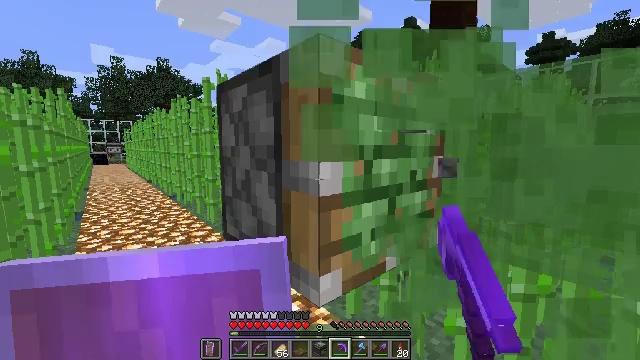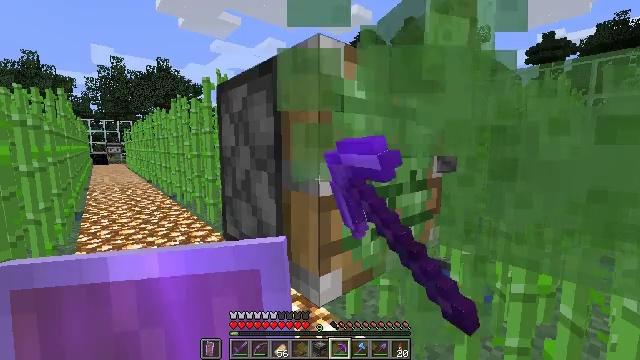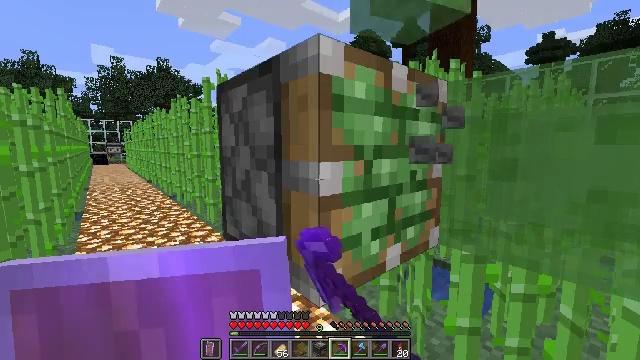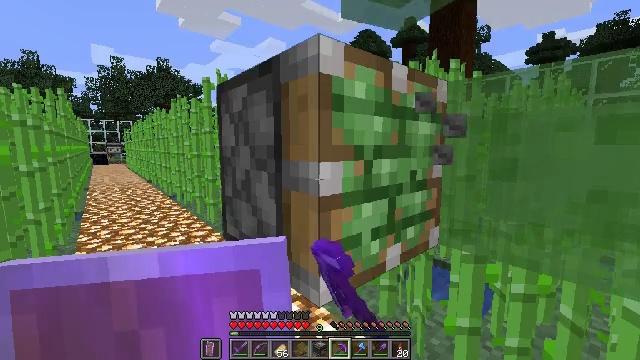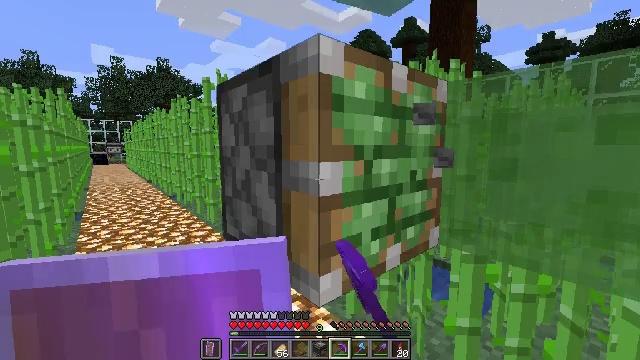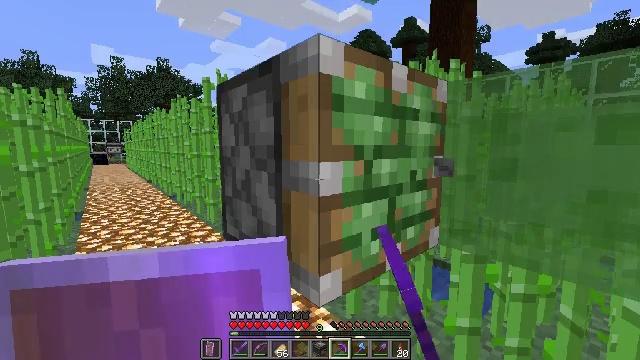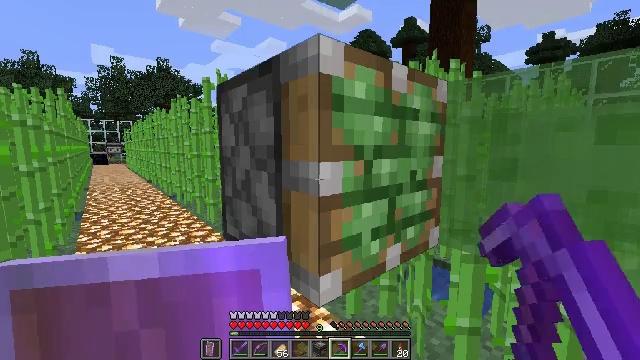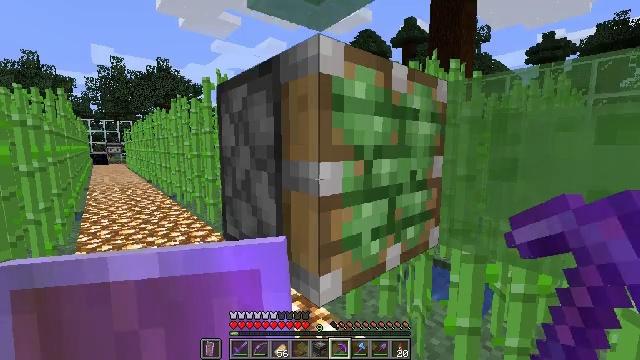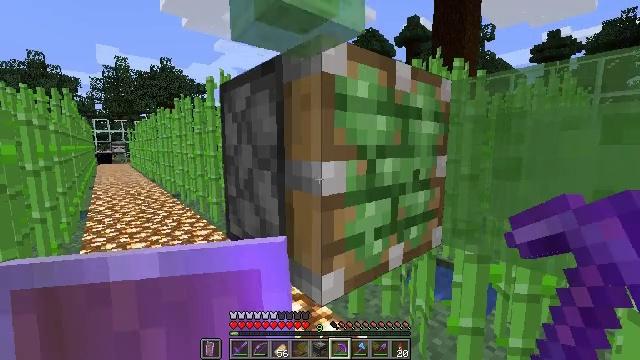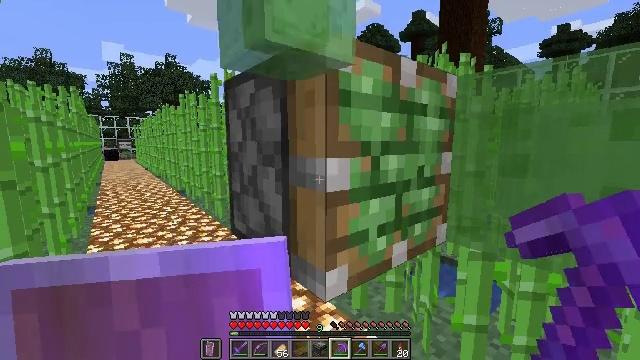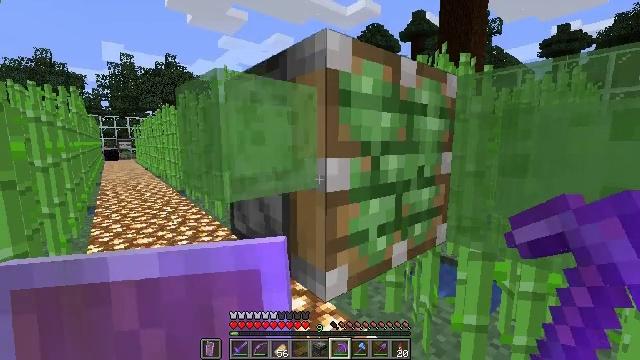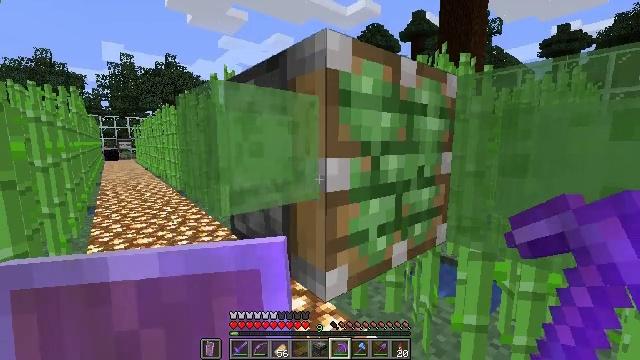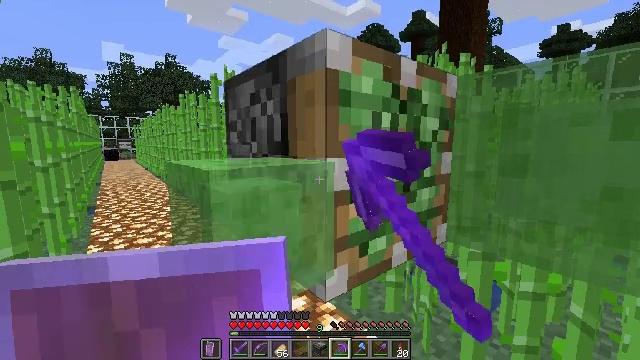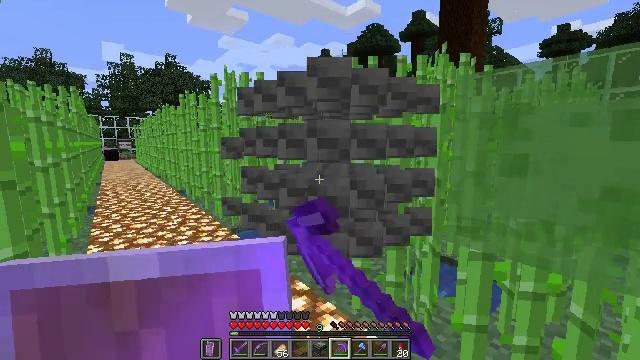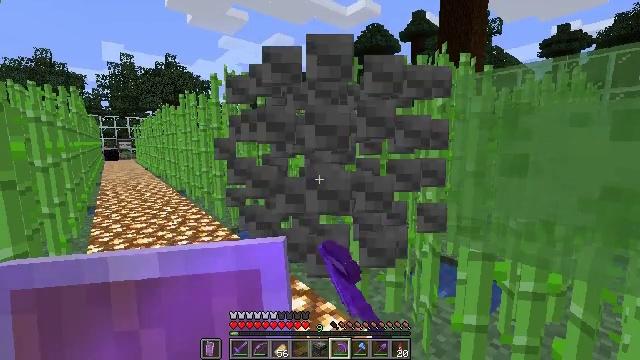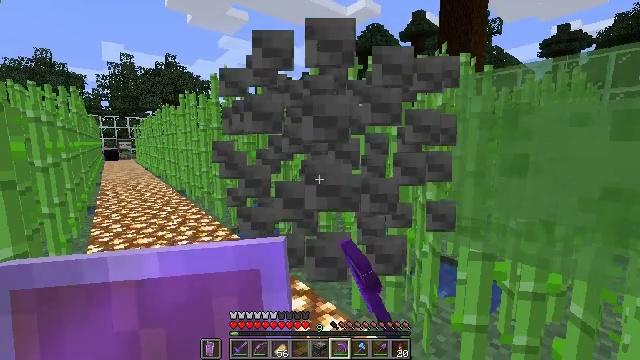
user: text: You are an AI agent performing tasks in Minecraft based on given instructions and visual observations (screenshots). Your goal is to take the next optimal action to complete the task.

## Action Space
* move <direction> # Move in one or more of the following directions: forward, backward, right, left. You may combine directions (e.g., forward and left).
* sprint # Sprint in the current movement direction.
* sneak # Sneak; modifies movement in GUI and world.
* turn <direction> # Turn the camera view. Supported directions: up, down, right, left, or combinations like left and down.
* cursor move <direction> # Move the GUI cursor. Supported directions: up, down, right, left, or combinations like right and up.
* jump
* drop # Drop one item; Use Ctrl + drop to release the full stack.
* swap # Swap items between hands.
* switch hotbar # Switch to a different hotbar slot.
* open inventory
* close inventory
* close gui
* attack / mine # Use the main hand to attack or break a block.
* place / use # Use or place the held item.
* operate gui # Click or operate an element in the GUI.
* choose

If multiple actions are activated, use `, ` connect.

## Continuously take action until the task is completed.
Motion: motion action
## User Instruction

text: Break the sticky piston to collect it.
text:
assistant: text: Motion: no_op
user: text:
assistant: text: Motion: no_op
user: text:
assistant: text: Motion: no_op
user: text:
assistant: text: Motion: no_op
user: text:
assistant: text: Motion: no_op
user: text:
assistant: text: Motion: no_op
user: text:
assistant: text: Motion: no_op
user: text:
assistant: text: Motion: no_op
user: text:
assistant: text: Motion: no_op
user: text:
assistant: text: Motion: no_op
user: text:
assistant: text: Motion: attack / mine
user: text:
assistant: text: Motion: attack / mine
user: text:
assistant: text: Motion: attack / mine
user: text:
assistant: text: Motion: attack / mine
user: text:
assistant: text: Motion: attack / mine
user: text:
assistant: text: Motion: attack / mine
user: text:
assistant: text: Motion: attack / mine
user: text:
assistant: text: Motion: no_op